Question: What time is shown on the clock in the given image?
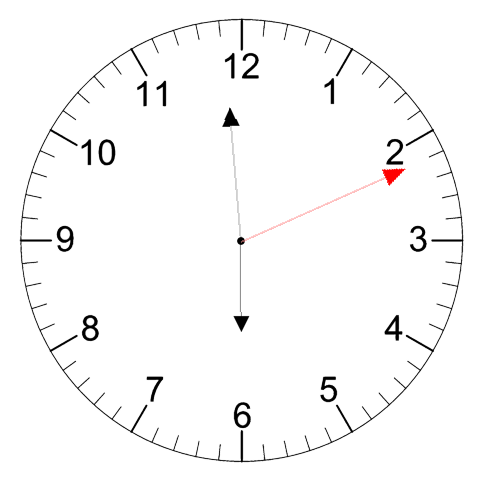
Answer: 05:59:11